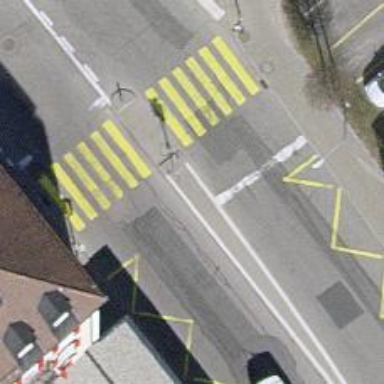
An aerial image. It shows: Road with traffic signals.